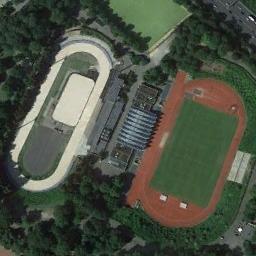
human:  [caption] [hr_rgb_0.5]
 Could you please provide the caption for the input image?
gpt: There is an unfinished track and field .

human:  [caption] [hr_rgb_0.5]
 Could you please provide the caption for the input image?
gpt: Two ground track fields of different colors are surrounded by a forest .

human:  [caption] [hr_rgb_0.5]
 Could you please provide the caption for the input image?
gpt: There are a lot of buildings beside the ground track field .

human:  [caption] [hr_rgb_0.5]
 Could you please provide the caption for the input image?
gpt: The track and field is surrounded by the forest, Next to the lawn .

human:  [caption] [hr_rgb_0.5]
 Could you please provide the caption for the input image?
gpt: There are two ground track fields next to each other .